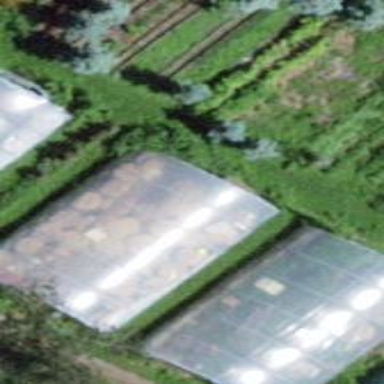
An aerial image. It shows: Greenhouse.